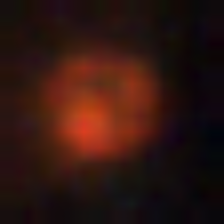
Taxon: NanoPlankton
Group: Other